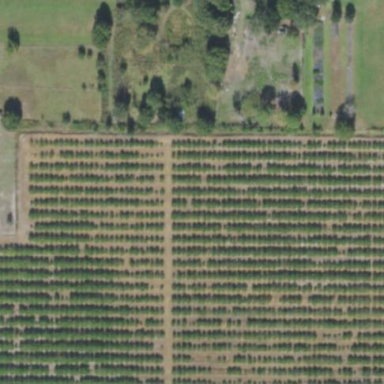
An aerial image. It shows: Orchard.